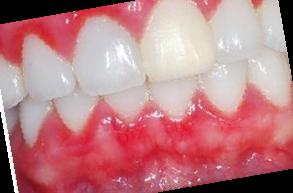
Condition: Gingivitis